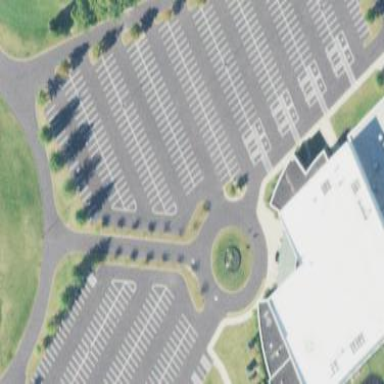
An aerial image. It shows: Parking area with surface.